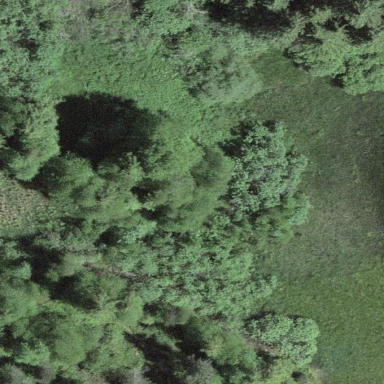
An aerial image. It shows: Bog wetland.